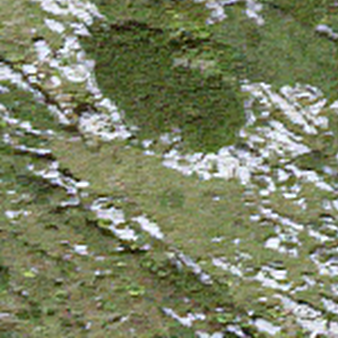
Label: other